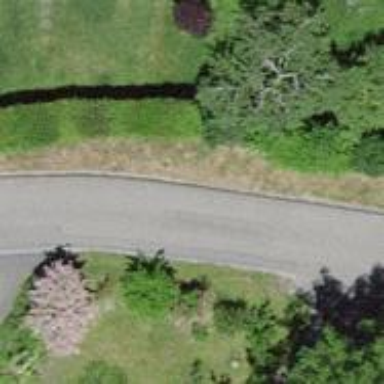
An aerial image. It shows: Residential road with asphalt surface and no sidewalk.